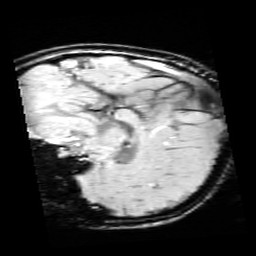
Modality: SWI
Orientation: sagittal
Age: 11
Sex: male
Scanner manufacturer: siemens
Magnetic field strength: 3 T
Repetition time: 0.027 s
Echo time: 0.02 s